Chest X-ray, AP view. Patient: 27 years old, sex F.
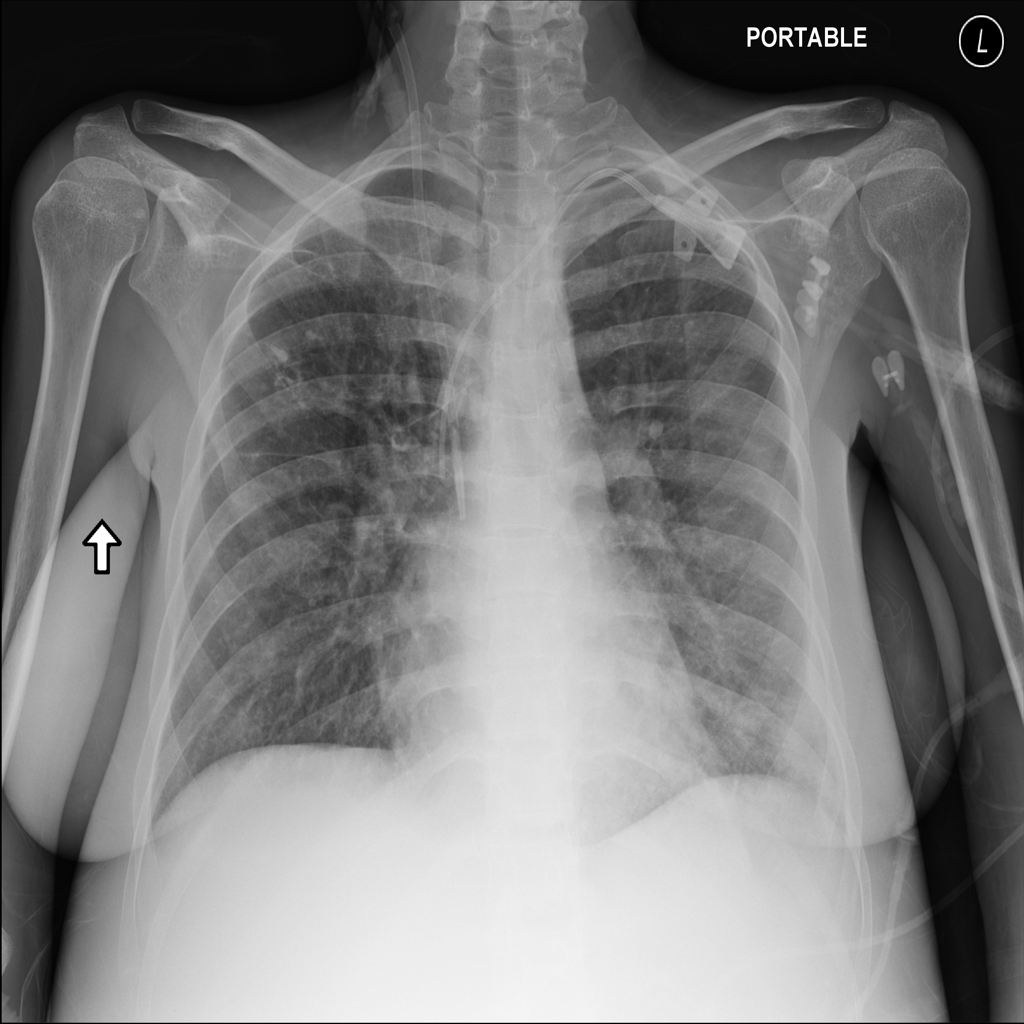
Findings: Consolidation